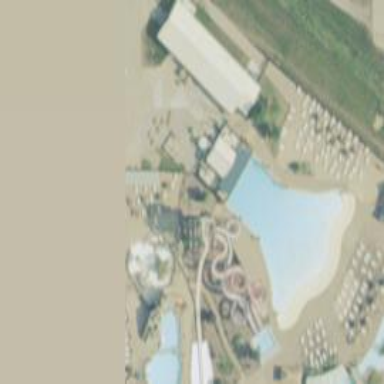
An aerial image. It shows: Water slide attraction.